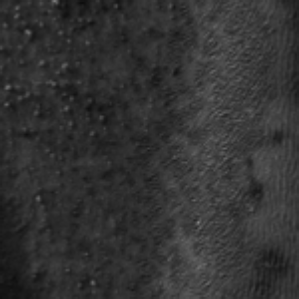
Label: frost